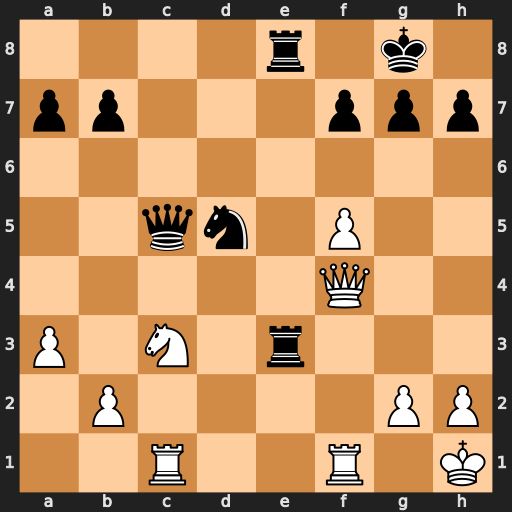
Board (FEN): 4r1k1/pp3ppp/8/2qn1P2/5Q2/P1N1r3/1P4PP/2R2R1K
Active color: w
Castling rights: -
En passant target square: -
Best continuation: Nxd5 Qxc1 Rxc1 Re1+ Qf1